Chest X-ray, AP view. Patient: 62 years old, sex F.
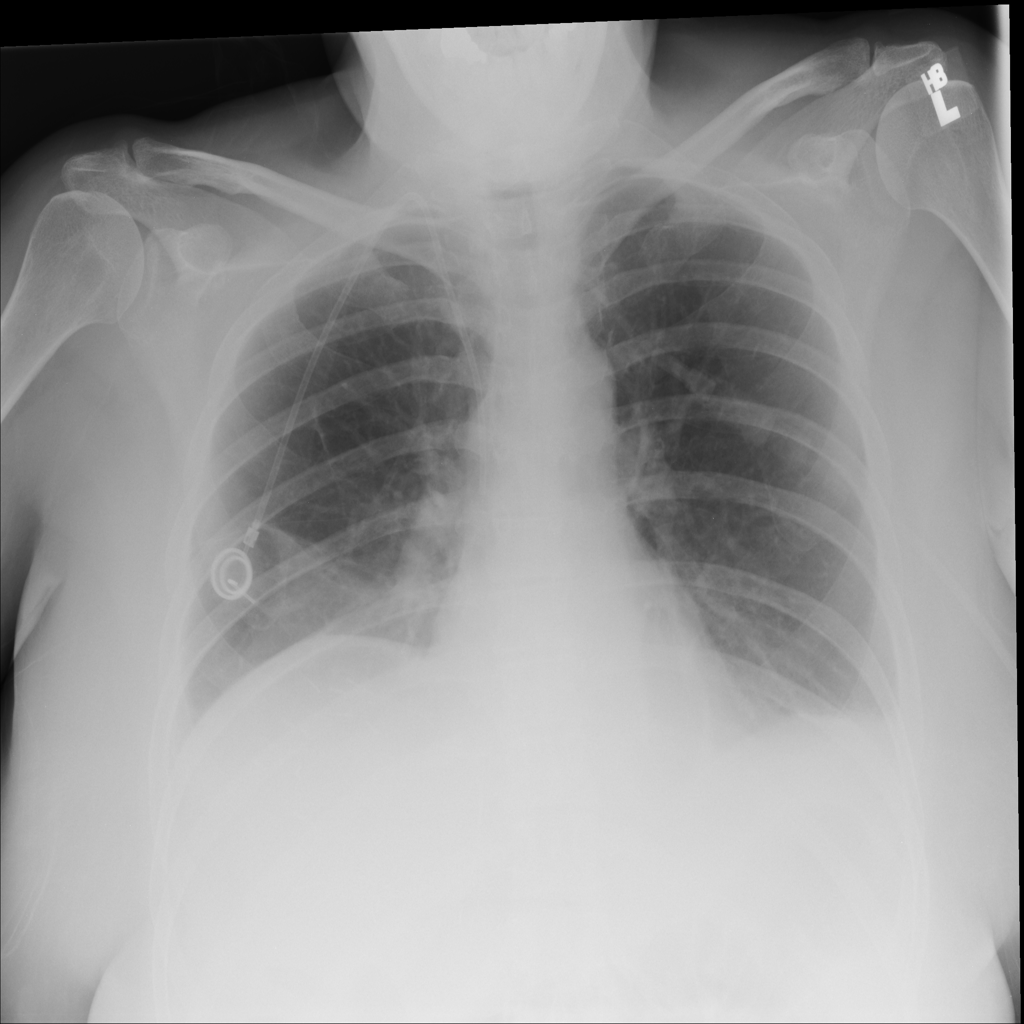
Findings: No Finding